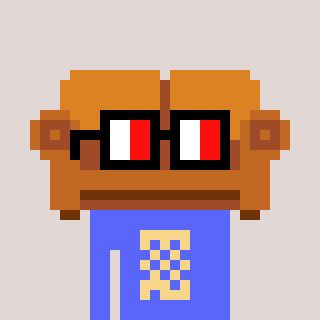
a pixel art character with square glasses with black frames and red eyes, a couch-shaped head and a purple-colored body on a warm background